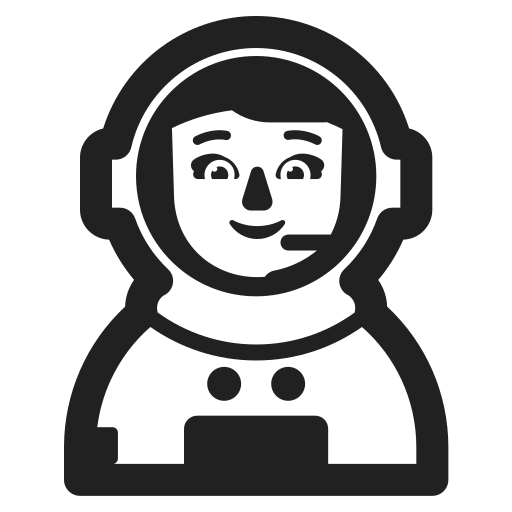
woman astronaut high contrast default